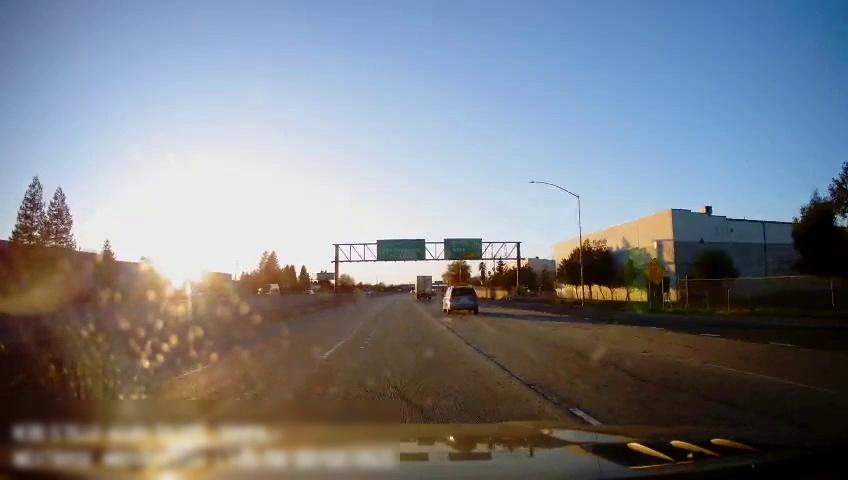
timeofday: Day
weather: Sunny
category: Drivable Space
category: Vehicles | Car
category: Vehicles | Van
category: Vehicles | Car
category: Vehicles | Truck
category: Lanes | Current Lane
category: Lanes | Alternate Lane
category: Lanes | Alternate Lane
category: Lanes | Alternate Lane
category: Traffic | Signs
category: Traffic | Signs